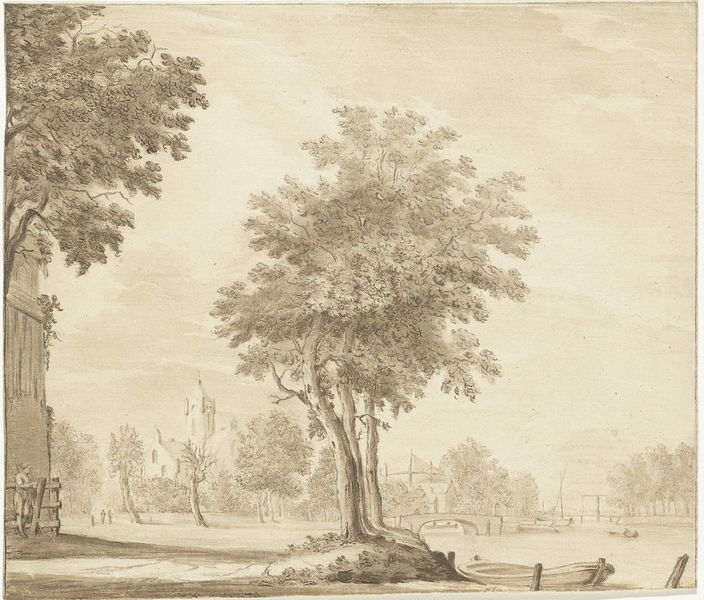
Titel: Gezicht op een dorp
Künstler: Jurriaan Cootwijck
Standort: Amsterdam
Institution: Rijksmuseum
Schlagwörter: church, people, lady, painting, woman, picture, print, brown, wooden, wood, cloud, clouds, man, sky, tree, boat, building, girl, hill, house, lake, orange, sea, see, ship, shore, water, trees, village, forest, grass, river, stream, plants, drawing, castle, etching, sketch, boats, bridge, fence, person, city, human, leaves, trunk, ink, lol, pencil, canoe, lanscape, beautiful, canvas, rowboat, humans, row, tan, branch, dust, big, sepia, canal, post, and, chateau, peer, big tree, haha